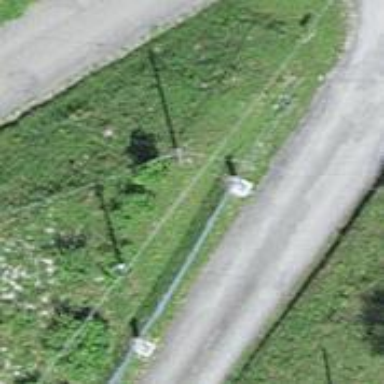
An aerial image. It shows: Power pole.